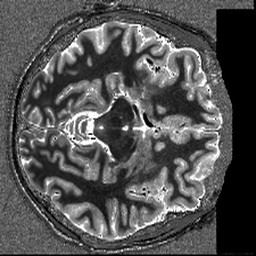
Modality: T1map
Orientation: axial
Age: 25
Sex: male